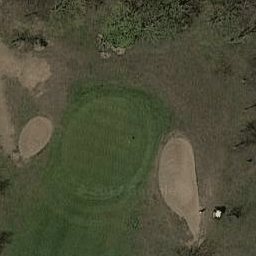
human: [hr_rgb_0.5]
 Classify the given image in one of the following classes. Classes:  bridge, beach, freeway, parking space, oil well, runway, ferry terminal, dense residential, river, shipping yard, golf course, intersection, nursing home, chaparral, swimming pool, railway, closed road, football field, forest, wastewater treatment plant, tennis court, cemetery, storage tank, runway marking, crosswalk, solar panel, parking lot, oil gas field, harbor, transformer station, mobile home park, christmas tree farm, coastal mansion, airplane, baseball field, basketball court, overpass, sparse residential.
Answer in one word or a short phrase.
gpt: golf course